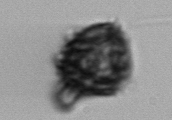
Label: Gonyaulax